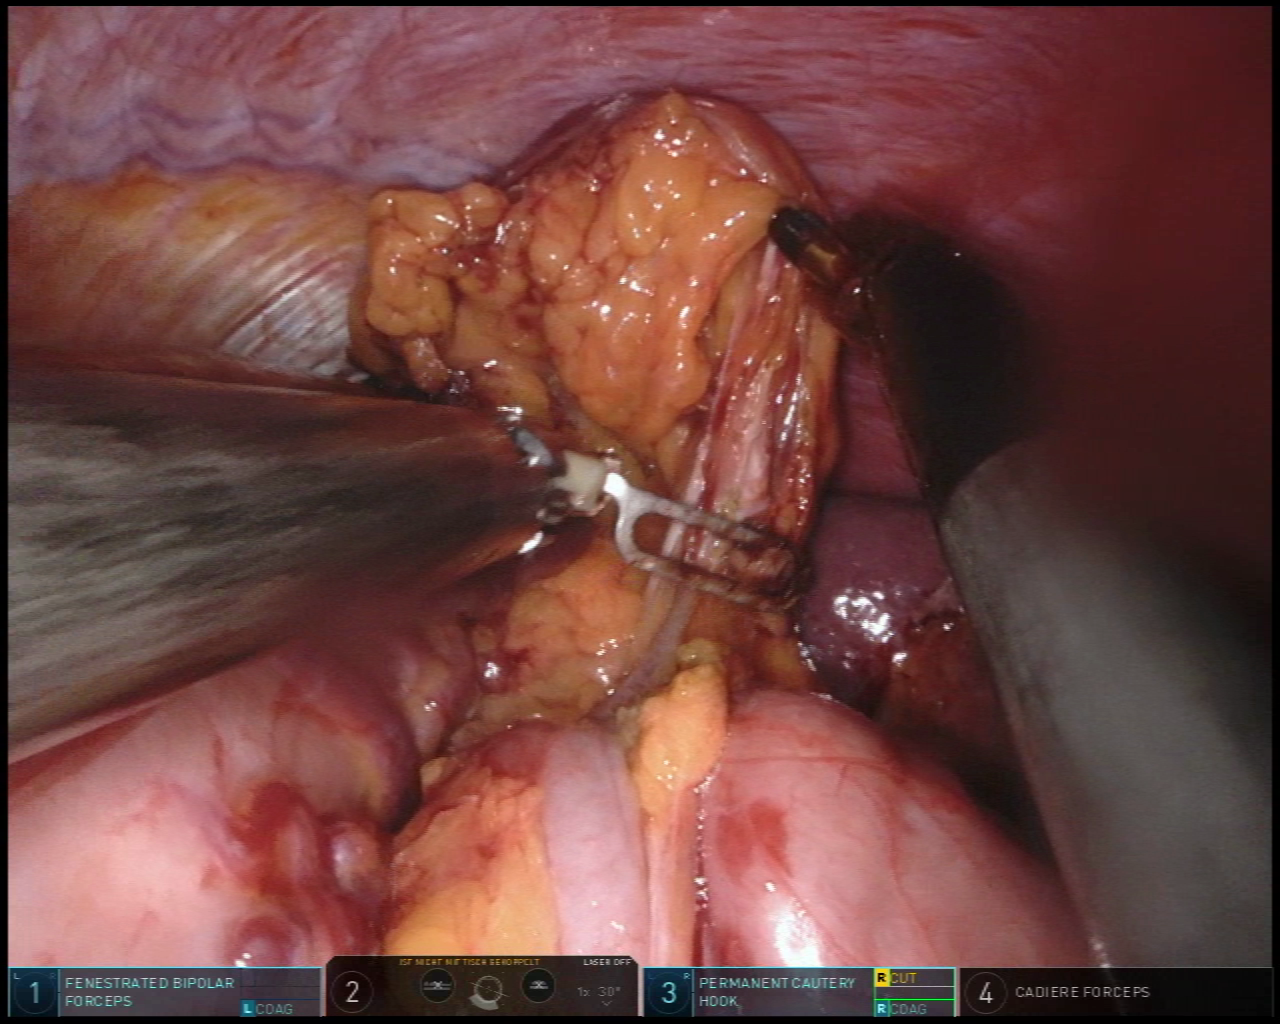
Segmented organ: colon
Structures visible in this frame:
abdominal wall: yes
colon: yes
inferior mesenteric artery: no
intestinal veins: no
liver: no
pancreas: no
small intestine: no
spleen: yes
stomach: no
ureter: no
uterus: no
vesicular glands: no